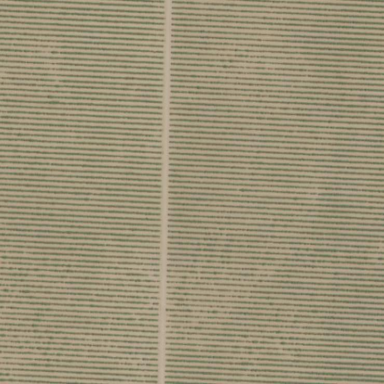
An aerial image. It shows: Beautiful vineyard in the countryside.